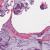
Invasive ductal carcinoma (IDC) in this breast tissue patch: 1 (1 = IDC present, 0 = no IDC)